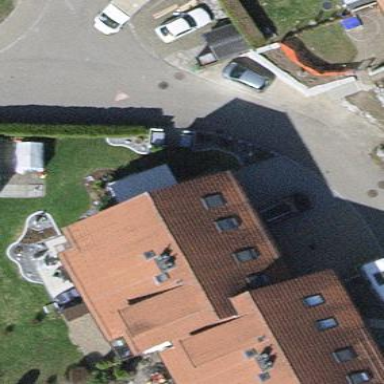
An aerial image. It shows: Terrace building.